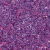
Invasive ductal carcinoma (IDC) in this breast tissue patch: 1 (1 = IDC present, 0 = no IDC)